Field crop: tomato
Growth stage: 1
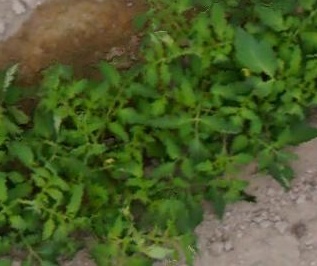
Species: tomato